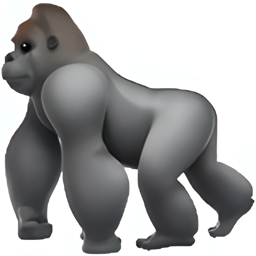
Name: gorilla
Emoji: 🦍
Group: Animals & Nature
Sub-group: animal-mammal